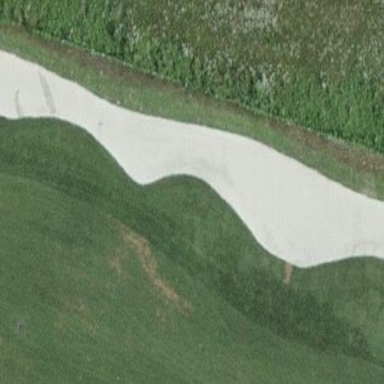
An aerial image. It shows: Sand bunker on golf course.